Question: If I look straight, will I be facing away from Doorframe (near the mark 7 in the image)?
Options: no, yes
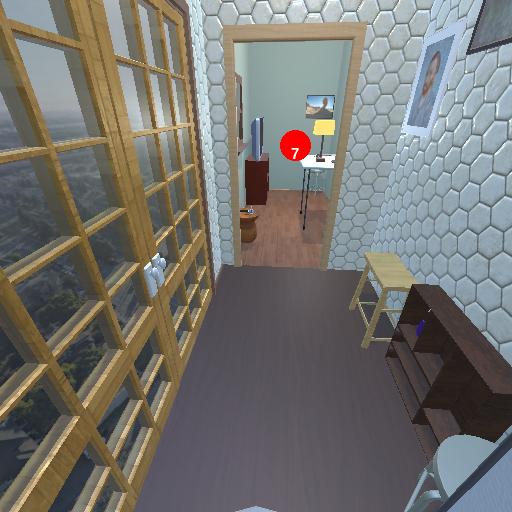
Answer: no